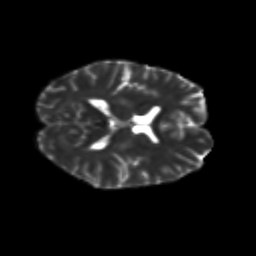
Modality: T2w
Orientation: axial
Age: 19
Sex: female
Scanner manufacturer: siemens
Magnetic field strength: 3 T
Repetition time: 3.5 s
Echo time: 0.125 s